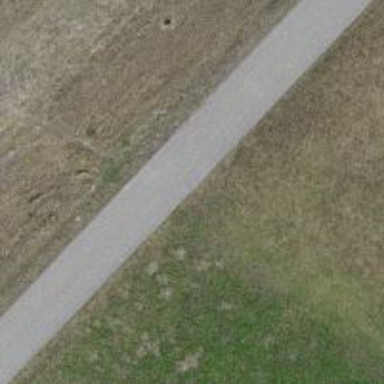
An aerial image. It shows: Path with earth surface.